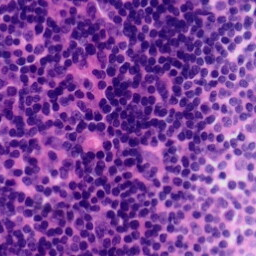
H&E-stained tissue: Tonsil